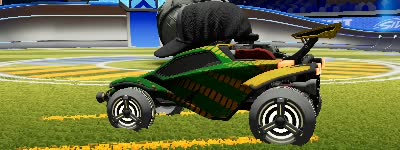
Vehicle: octane